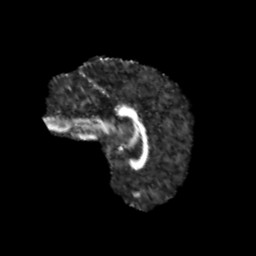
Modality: FA
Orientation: sagittal
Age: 10
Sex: female
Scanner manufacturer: siemens
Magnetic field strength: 3 T
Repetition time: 3.8 s
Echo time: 0.07 s